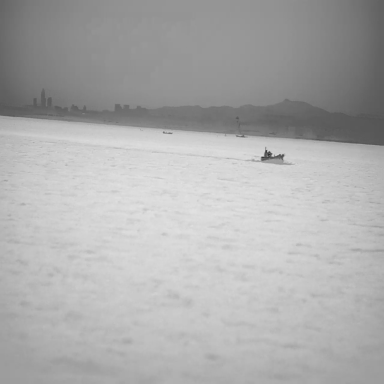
There are three bulk_carriers in the infrared image.